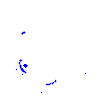
Particle: kaon